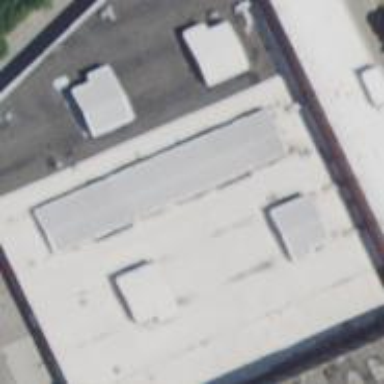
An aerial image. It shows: Industrial building.